Field crop: tomato
Growth stage: 1
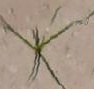
Species: cyperus